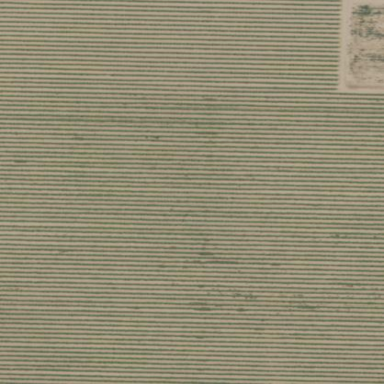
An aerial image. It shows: Vineyard.